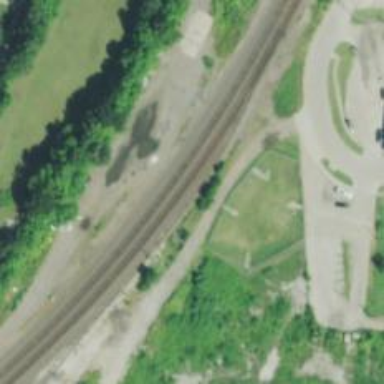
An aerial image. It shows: Railway track.